Field crop: maize
Growth stage: 1
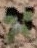
Species: chenopodium